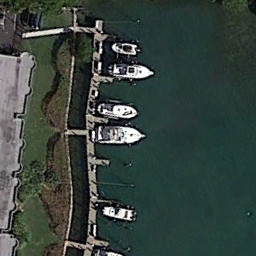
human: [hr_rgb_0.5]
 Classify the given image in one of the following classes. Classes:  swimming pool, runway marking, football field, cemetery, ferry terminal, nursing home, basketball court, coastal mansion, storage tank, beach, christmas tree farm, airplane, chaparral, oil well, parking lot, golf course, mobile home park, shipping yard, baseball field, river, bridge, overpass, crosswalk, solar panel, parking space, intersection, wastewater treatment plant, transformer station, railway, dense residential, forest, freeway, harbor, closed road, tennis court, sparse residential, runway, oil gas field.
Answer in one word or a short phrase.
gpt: ferry terminal